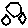
Label: hexagon